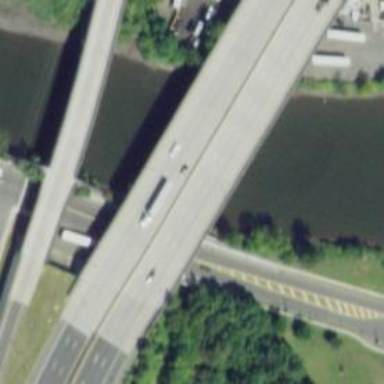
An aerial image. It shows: Trunk road bridge.